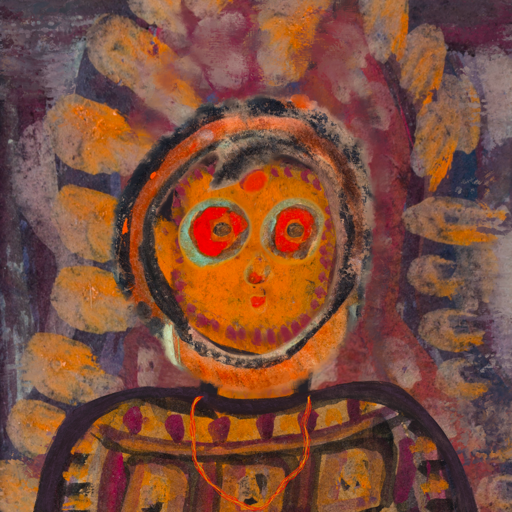
Background: Doll, Head And Neck Front: Doll, Face Front: Sisters, Bust: Doll, Hair Front: Childish, Head Accessory: Blank, Second Necklace: Gypsy_Mother_2, Necklace: Blank, Baby: Blank